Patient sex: F
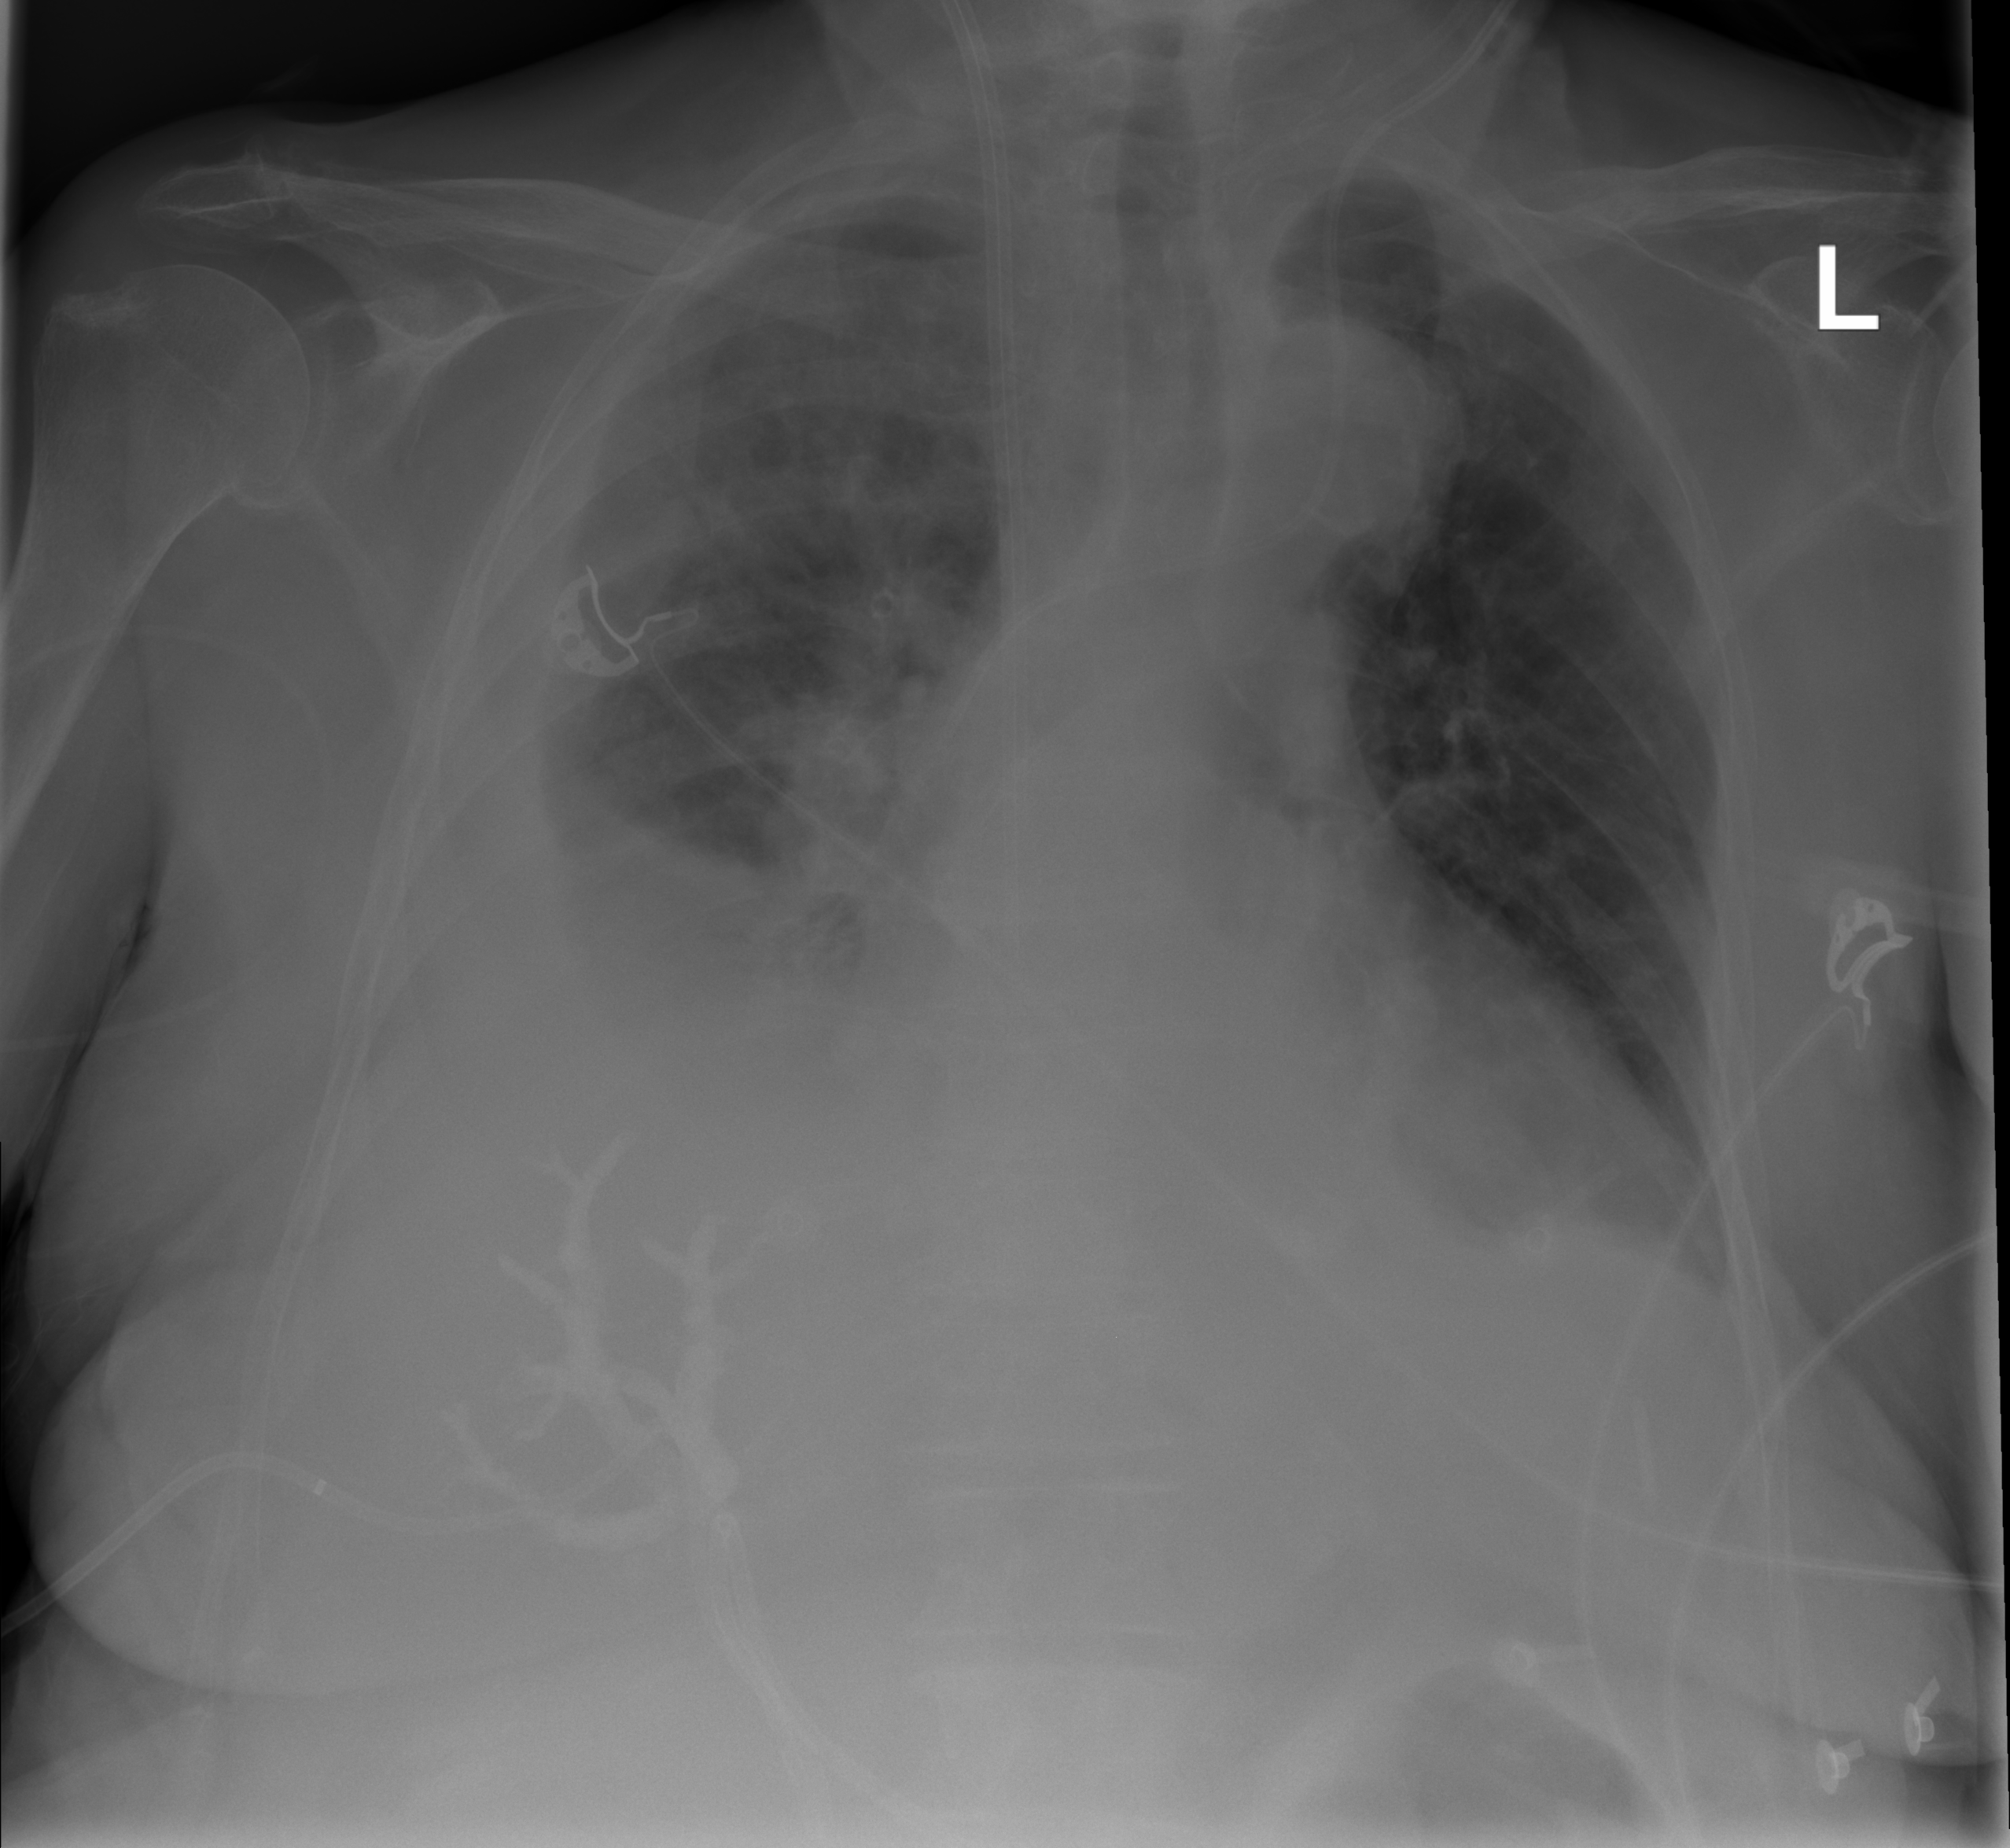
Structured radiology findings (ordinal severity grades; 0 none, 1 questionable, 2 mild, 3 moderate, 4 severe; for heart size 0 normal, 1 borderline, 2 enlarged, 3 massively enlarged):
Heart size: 2
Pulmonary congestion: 2
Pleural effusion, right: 3
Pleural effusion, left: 1
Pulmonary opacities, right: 2
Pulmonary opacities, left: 0
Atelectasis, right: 2
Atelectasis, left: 2